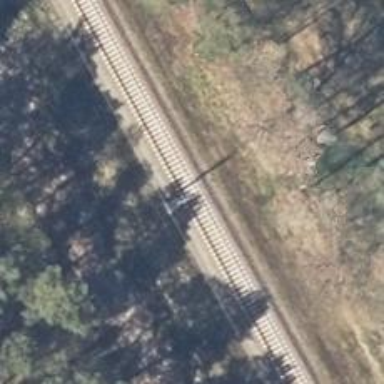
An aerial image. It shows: Railway milestone with catenary mast.